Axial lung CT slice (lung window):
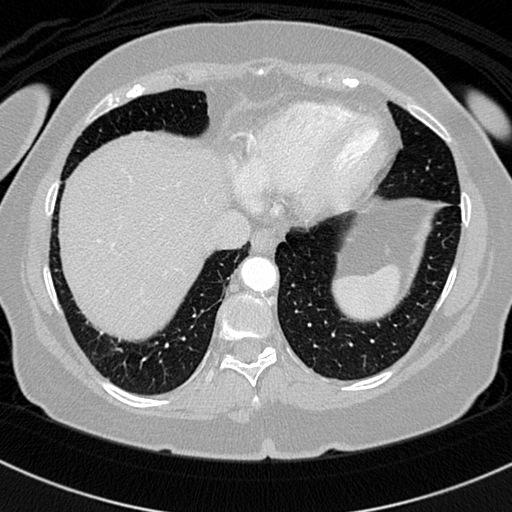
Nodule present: no